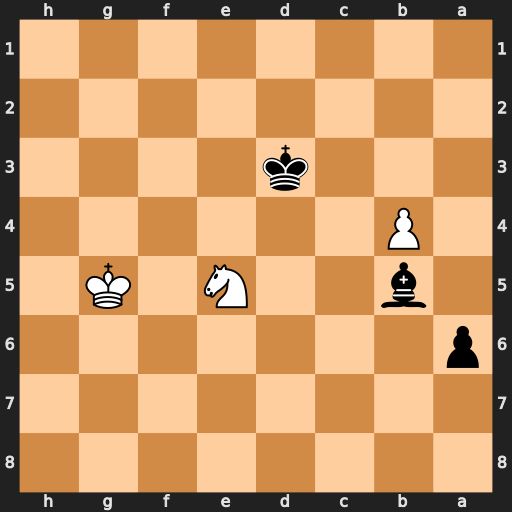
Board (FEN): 8/8/p7/1b2N1K1/1P6/3k4/8/8
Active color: b
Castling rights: -
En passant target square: -
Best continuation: Kc3 Kf4 Kxb4 Ke3 Kc3